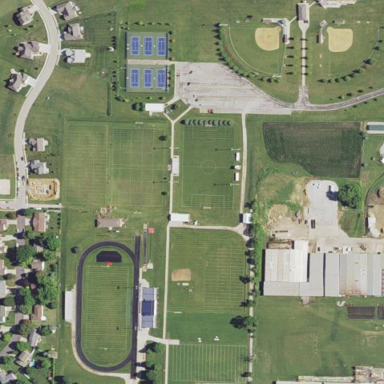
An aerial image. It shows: School.